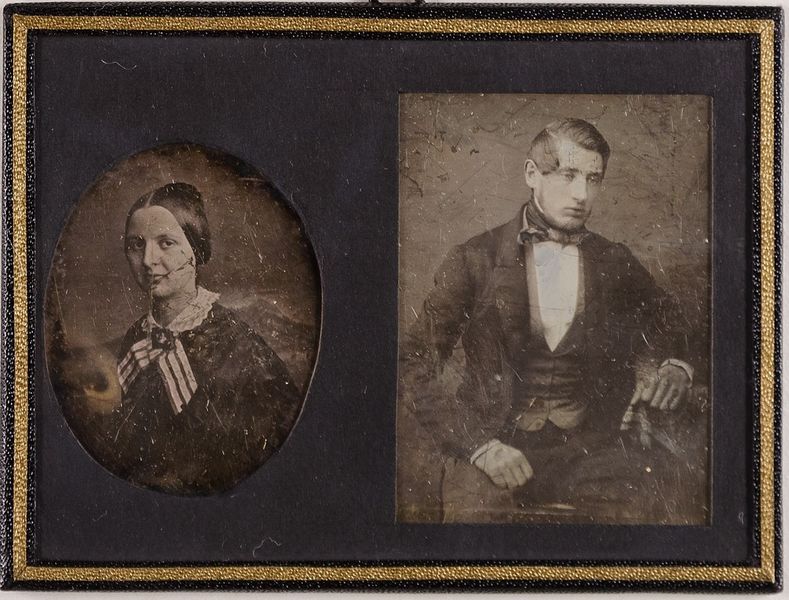
Titel: Unbekannte junge Frau / Unbekannter junger Mann
Standort: Hamburg
Institution: Museum für Kunst und Gewerbe Hamburg
Schlagwörter: mann, frau, brustbild, dreiviertelansicht, foto, fotografie, photographie, photo, lichtbild, daguerreotypie, bildwerke, angewandte und bildende kunst, hessische systematik, porträtfotografie, porträtphotographie, kniestück